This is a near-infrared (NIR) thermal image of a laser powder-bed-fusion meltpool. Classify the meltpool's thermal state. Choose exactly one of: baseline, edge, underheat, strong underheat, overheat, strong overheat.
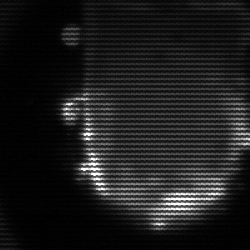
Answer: baseline